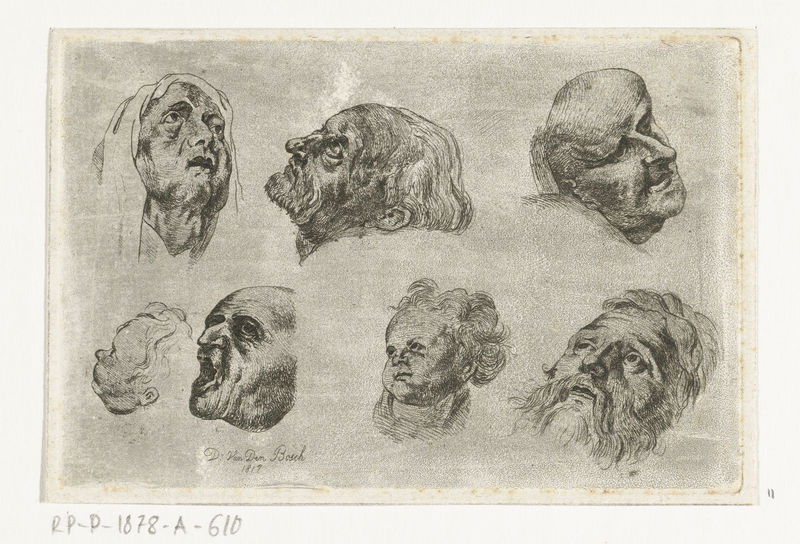
Titel: Studieblad met zeven hoofden in twee rijen
Künstler: D. van den Bosch
Standort: Amsterdam
Institution: Rijksmuseum
Schlagwörter: men, old, woman, man, young, child, drawing, black and white, faces, old men, ugly, infant, old people, 1819, plauge, lp, rp